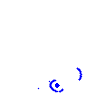
Particle: proton